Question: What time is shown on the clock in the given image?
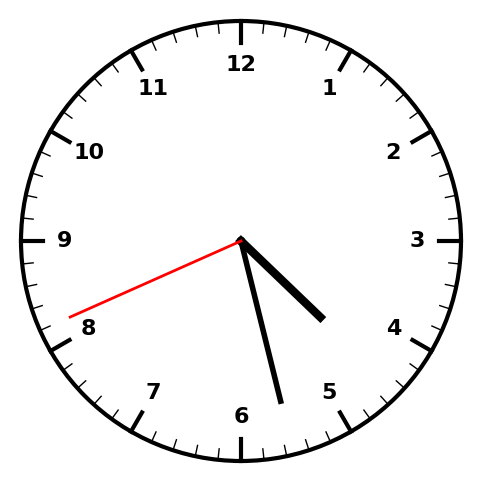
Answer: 04:27:41